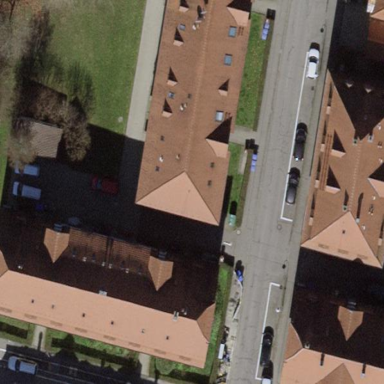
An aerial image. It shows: Terrace building.